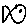
Label: fish